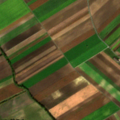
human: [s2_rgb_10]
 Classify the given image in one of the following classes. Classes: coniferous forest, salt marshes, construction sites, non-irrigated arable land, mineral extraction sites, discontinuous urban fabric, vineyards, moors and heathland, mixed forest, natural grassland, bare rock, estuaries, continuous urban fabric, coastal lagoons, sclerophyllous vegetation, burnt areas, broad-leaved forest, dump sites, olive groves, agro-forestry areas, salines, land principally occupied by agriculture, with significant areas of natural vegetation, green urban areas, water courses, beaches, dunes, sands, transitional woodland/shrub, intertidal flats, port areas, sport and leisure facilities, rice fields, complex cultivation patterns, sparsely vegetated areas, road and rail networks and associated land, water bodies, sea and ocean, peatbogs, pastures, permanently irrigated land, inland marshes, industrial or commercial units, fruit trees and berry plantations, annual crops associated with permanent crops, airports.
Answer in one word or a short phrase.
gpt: non-irrigated arable land, pastures